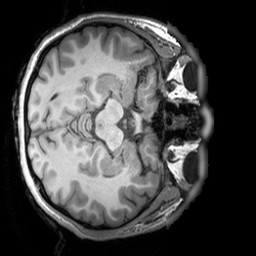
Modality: T1w
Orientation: axial
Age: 23
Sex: female
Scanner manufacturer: siemens
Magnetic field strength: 3 T
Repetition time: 1.9 s
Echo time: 0.00293 s